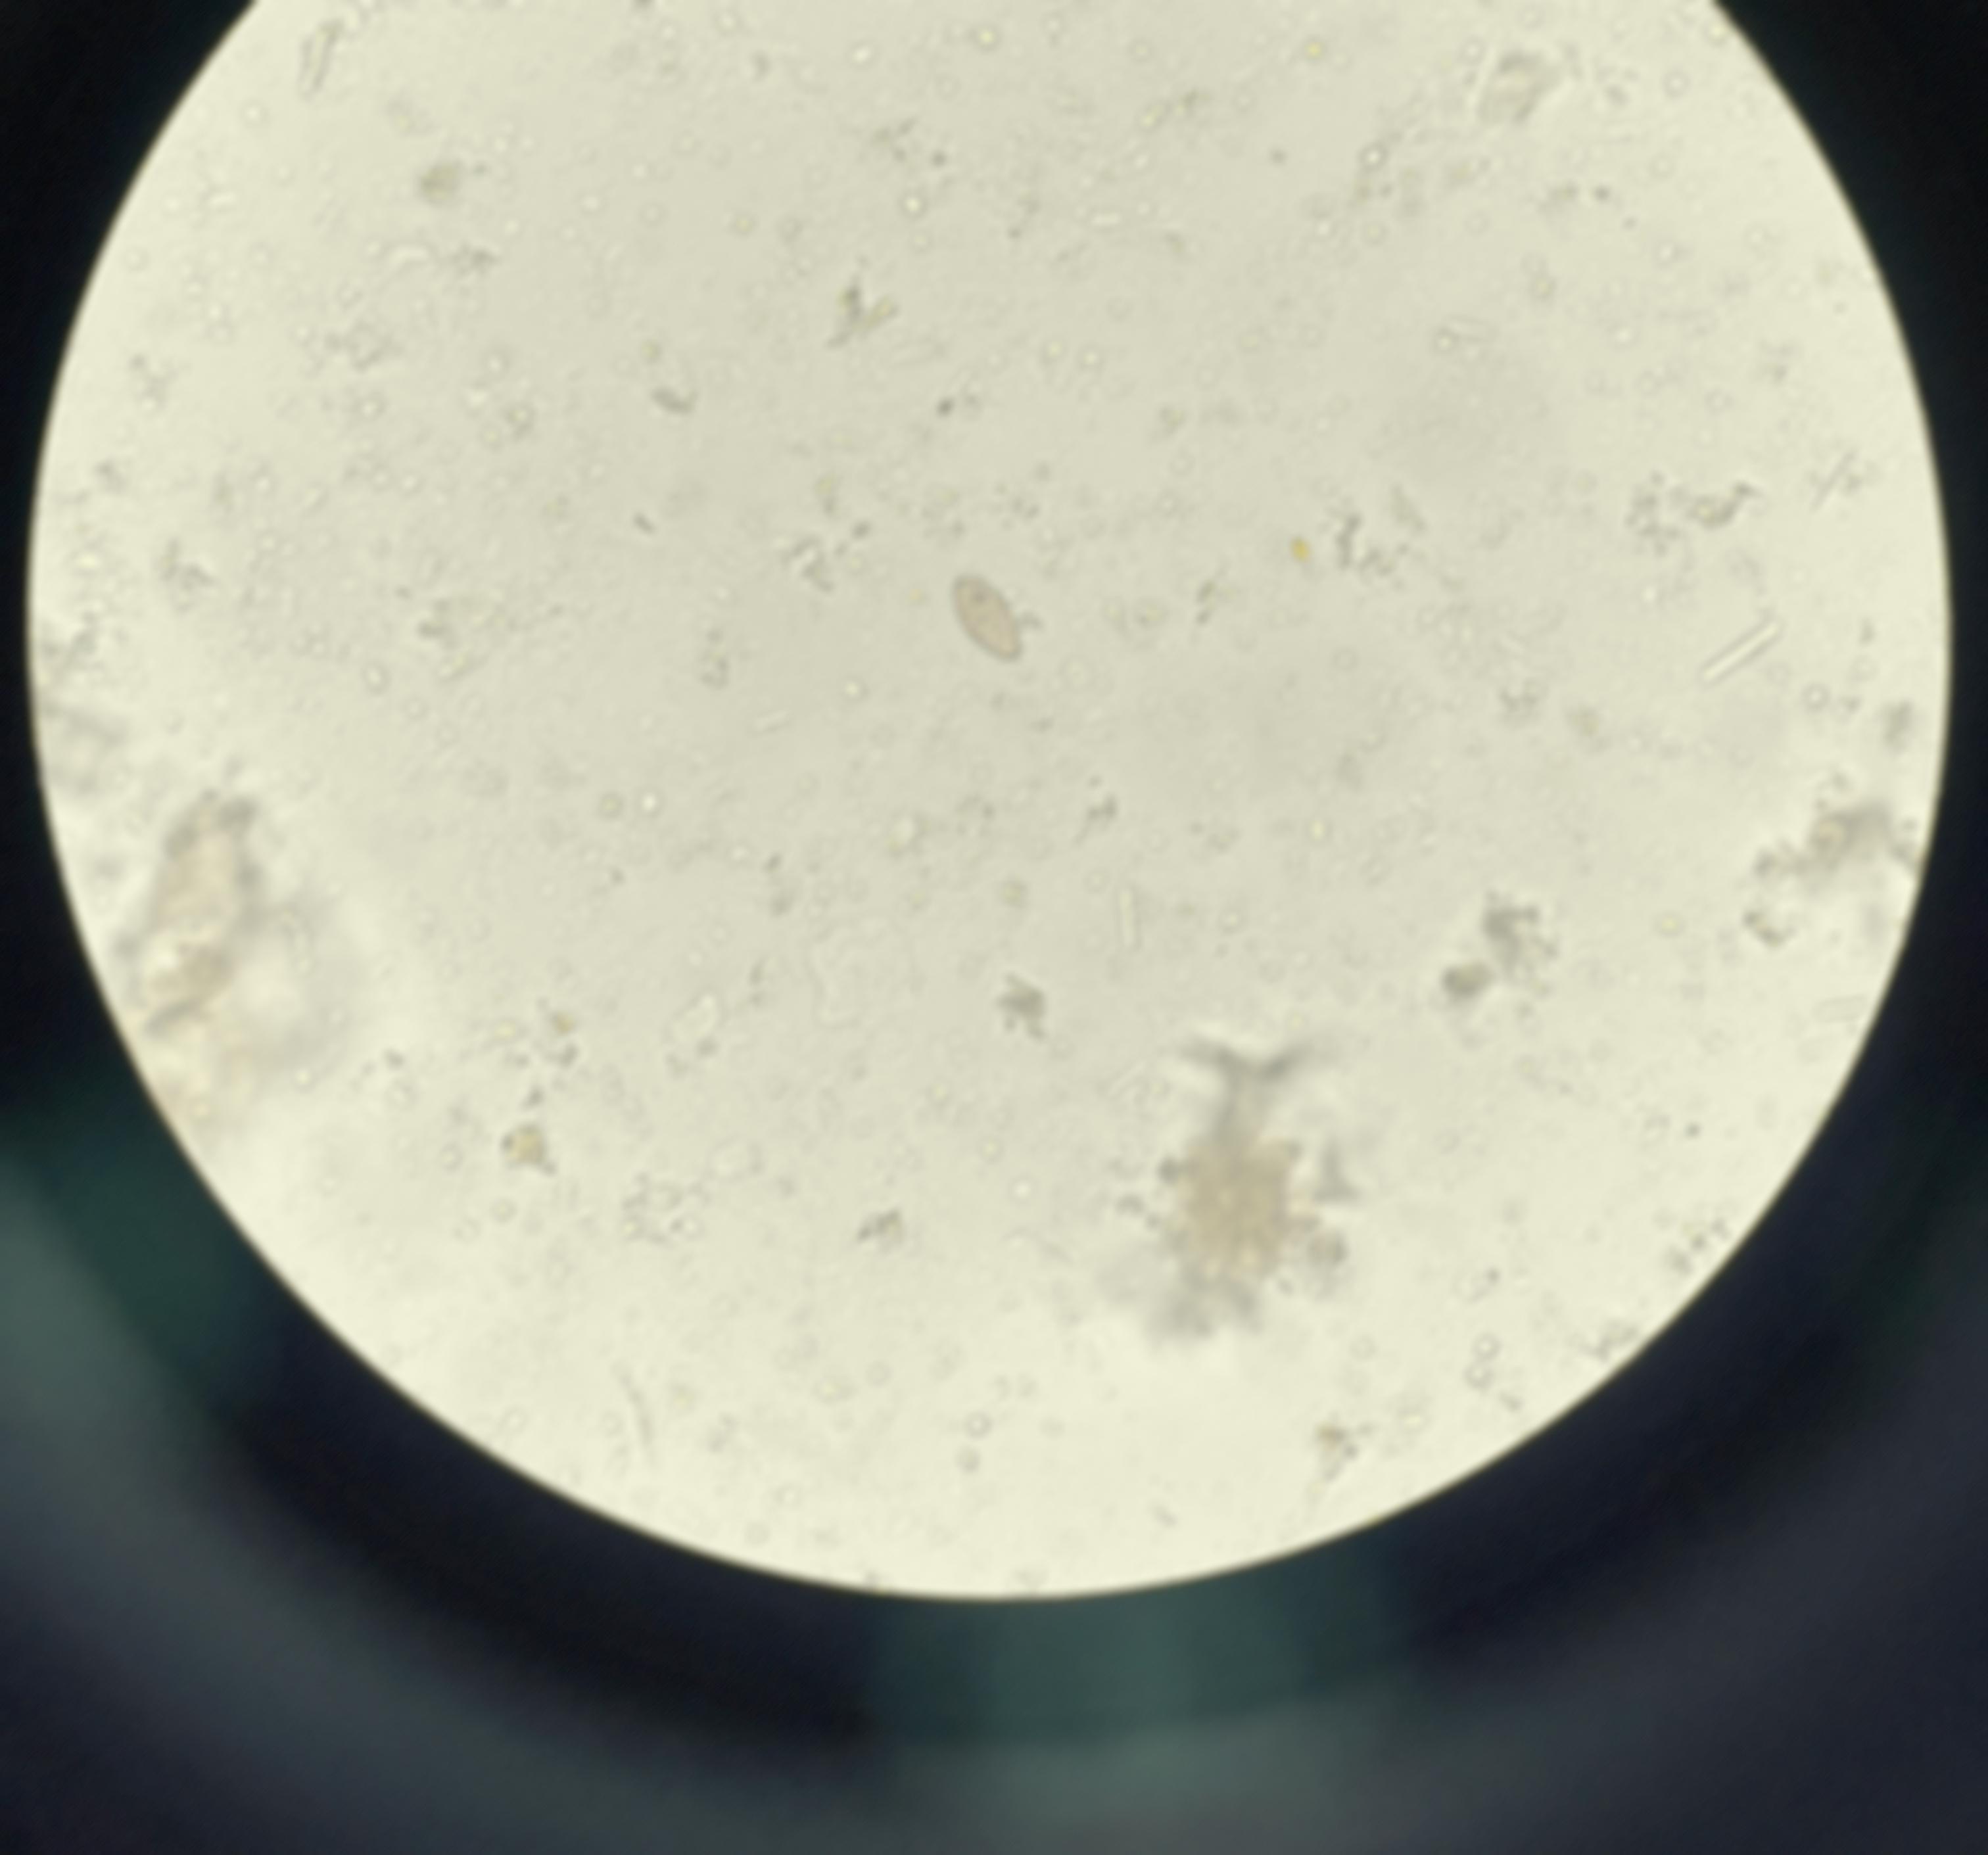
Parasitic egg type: Opisthorchis viverrine